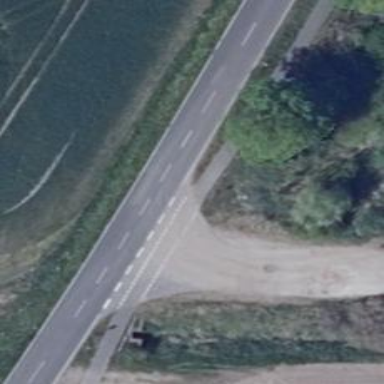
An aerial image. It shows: Unclassified road with asphalt surface.